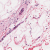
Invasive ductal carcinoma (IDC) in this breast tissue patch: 0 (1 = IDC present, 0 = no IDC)